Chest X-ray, PA view. Patient: 41 years old, sex M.
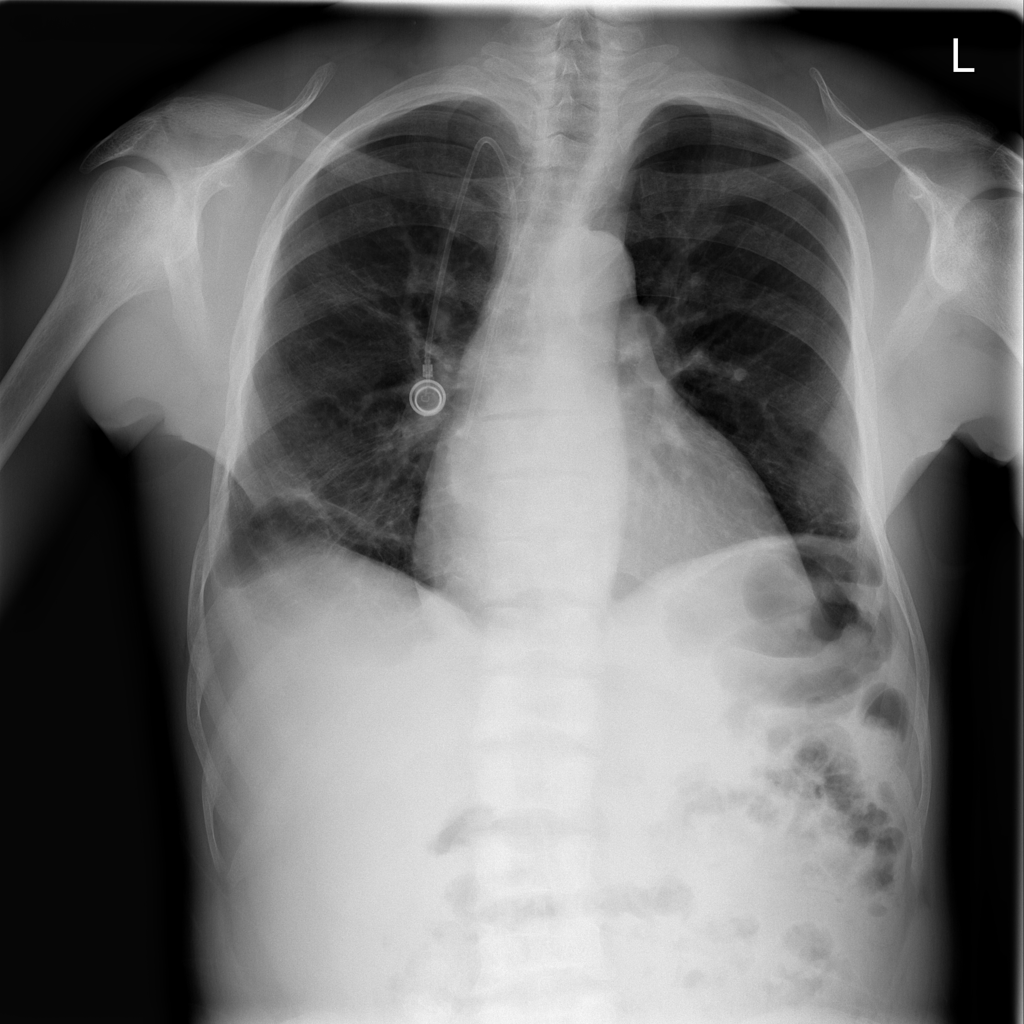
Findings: Atelectasis, Consolidation